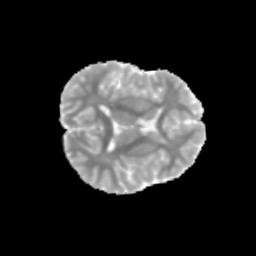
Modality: MD
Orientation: axial
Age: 12
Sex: male
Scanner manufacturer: siemens
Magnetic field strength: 3 T
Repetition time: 3.8 s
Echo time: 0.07 s